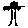
Label: tree